Question: Can someone using CF10 confirm if CF10 supports secure websocket 'wss://'?

<URL>
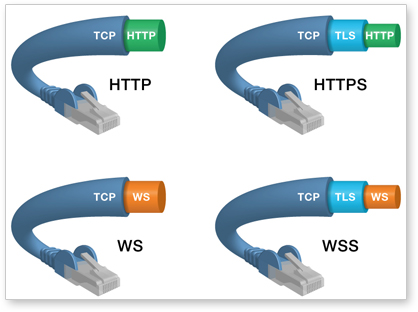
Answer: I checked with Hemant. The answer is no, it is NOT supported now, but it is under progress to be added.